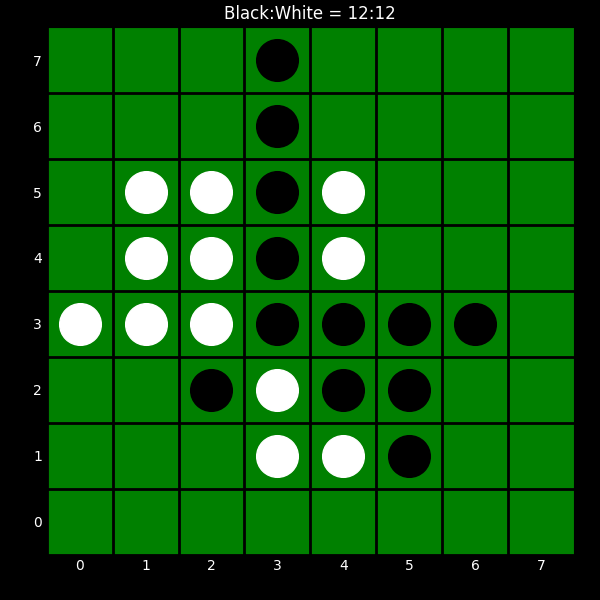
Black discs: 12
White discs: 12